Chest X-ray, AP view. Patient: 35 years old, sex M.
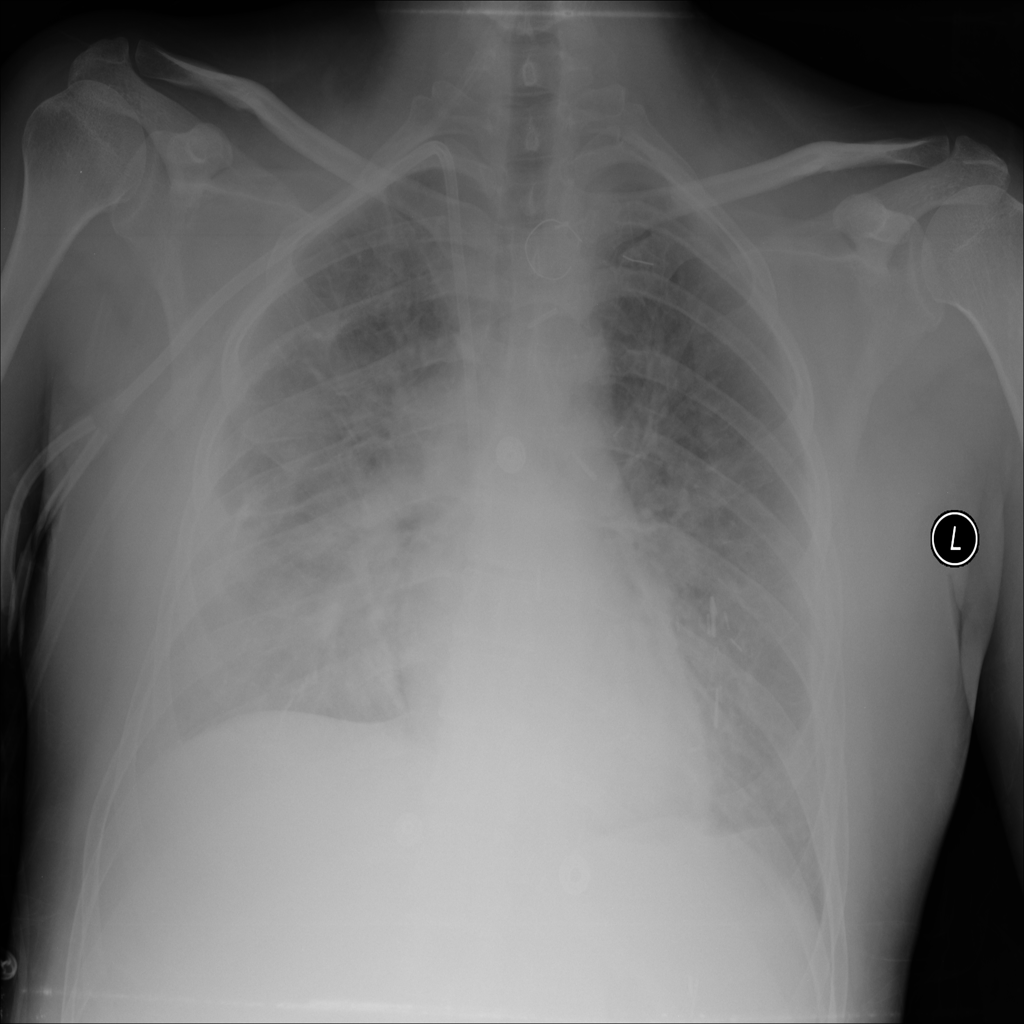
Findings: Edema, Infiltration, Pneumonia